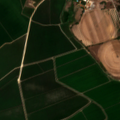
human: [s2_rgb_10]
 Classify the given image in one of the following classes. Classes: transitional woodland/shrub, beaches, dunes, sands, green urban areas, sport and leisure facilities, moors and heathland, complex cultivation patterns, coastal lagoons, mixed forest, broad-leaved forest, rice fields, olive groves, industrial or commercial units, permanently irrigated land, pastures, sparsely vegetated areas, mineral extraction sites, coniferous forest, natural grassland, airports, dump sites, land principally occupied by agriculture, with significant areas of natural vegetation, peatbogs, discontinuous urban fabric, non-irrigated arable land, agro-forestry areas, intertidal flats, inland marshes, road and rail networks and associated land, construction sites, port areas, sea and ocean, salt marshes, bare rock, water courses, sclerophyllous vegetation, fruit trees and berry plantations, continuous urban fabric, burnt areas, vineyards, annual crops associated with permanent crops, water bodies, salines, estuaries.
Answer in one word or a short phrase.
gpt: permanently irrigated land, rice fields, coniferous forest